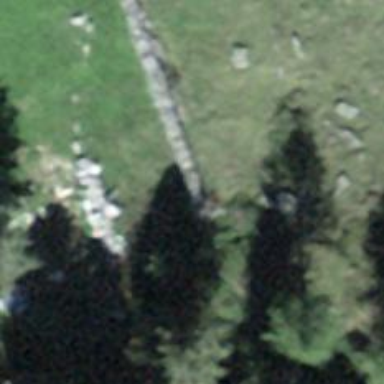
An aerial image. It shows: Wall barrier.